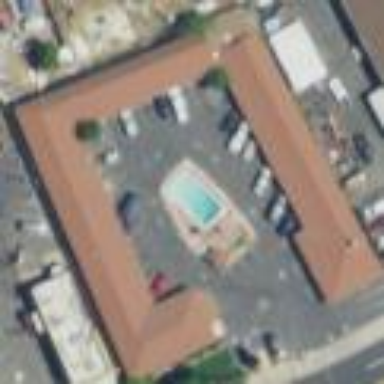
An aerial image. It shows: Motel building.